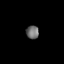
Tissue: lung
Cell type: Endothelial cells
Senescence score: 0.568
Nuclear area (px): 168
Mean DAPI intensity: 107.494